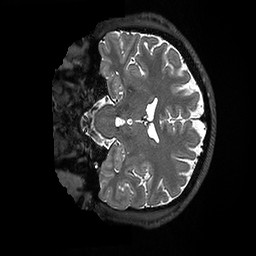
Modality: T2w
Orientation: coronal
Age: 28
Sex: male
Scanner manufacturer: ge
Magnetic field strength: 3 T
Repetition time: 3.202 s
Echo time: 0.06696 s